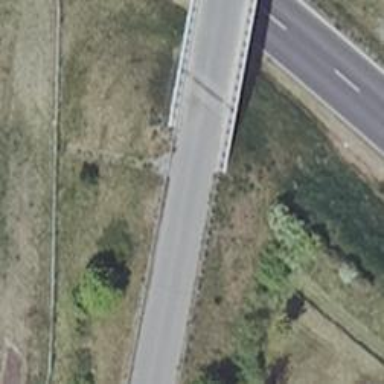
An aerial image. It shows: Unclassified road with embankment.